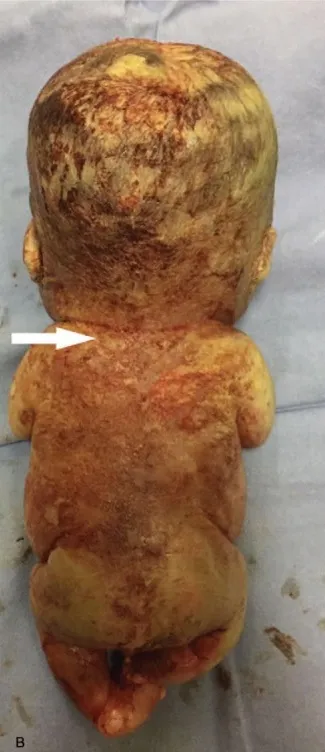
Back: short limbs, scale-like skin changes (arrow).
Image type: medical_photograph (other_medical_photograph)